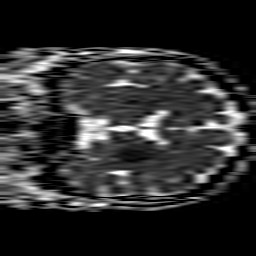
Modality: ADC
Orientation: coronal
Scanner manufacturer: philips
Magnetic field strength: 1.5 T
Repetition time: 3.639 s
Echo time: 0.09255 s